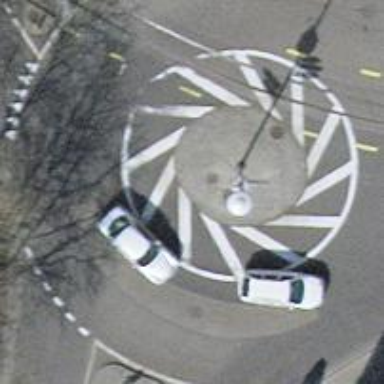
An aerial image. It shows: High mast lamp mounted on pole.